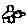
Label: bird